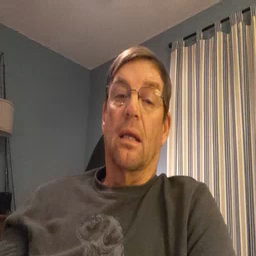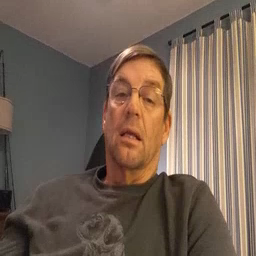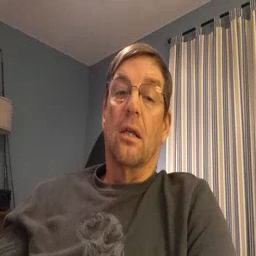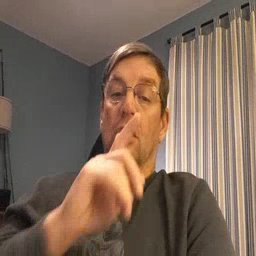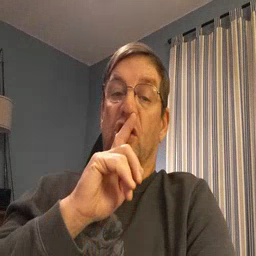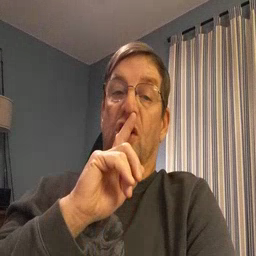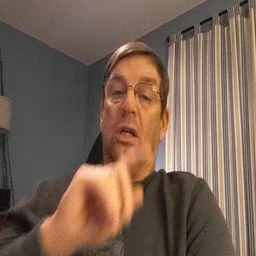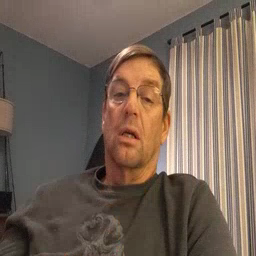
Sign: shhh